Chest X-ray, PA view. Patient: 51 years old, sex F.
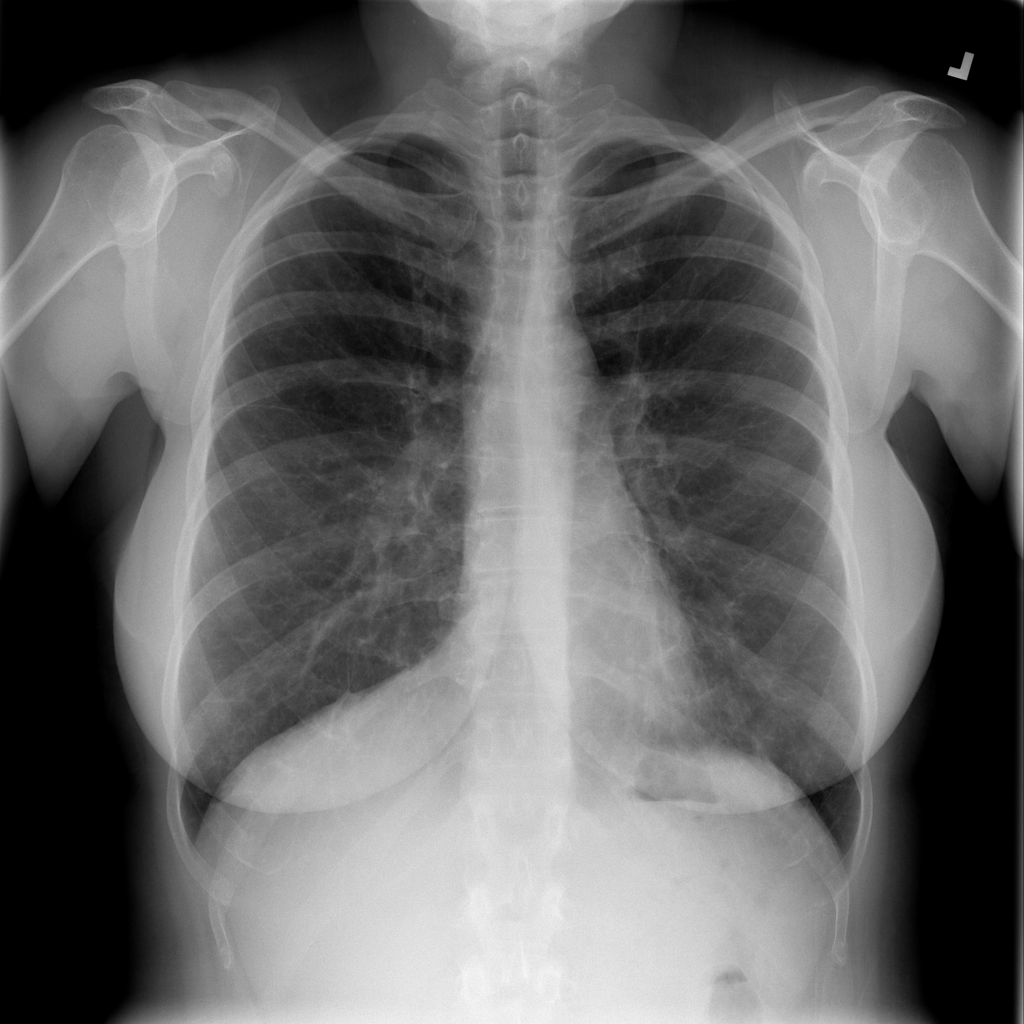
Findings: Pneumothorax